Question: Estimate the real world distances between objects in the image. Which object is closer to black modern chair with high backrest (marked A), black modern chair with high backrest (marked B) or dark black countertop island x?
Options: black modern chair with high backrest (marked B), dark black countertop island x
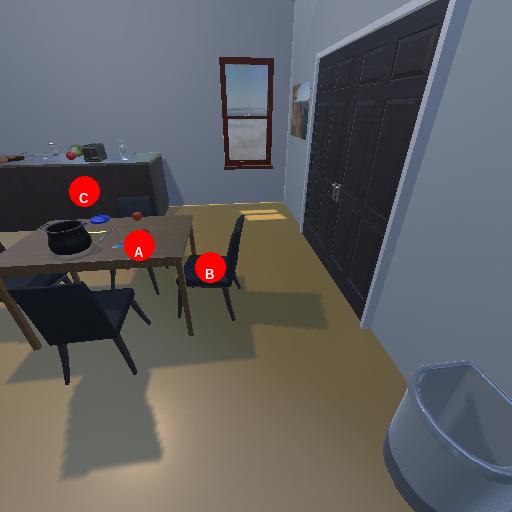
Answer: black modern chair with high backrest (marked B)